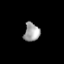
Tissue: lung
Cell type: Epithelial cells
Senescence score: 0.1458
Nuclear area (px): 287
Mean DAPI intensity: 159.784